Field crop: maize
Growth stage: 1
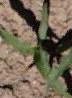
Species: maize